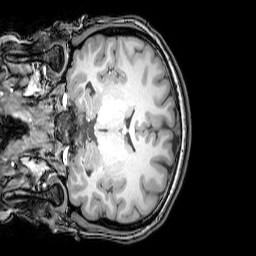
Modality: T1w
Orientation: coronal
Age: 22
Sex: female
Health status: healthy
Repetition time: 0.081 s
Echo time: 0.037 s